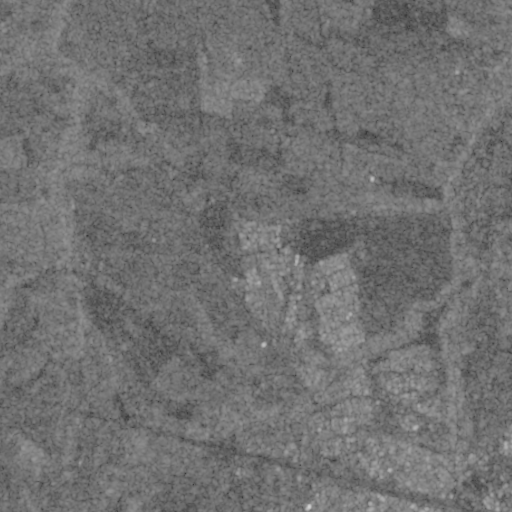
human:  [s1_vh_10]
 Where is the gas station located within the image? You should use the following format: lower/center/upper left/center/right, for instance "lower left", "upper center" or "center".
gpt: The gas station is located in the lower right of the image.
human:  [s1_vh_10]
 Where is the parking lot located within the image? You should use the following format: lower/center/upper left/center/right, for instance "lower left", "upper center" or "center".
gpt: The parking lot is located in the lower right of the image.
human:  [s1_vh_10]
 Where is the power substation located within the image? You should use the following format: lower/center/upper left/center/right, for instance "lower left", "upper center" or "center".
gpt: The power substation is located in the lower center of the image.
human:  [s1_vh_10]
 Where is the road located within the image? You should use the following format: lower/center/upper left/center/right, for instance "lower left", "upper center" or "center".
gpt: There is no road in the image.

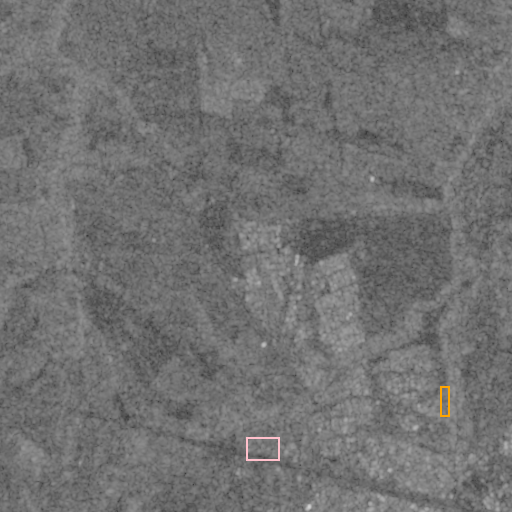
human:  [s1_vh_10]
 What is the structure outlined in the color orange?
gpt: The structure outlined in orange is a park.
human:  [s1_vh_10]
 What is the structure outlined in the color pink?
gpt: The structure outlined in pink is a power substation.
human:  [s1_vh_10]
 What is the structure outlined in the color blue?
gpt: There is no blue outline.